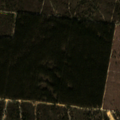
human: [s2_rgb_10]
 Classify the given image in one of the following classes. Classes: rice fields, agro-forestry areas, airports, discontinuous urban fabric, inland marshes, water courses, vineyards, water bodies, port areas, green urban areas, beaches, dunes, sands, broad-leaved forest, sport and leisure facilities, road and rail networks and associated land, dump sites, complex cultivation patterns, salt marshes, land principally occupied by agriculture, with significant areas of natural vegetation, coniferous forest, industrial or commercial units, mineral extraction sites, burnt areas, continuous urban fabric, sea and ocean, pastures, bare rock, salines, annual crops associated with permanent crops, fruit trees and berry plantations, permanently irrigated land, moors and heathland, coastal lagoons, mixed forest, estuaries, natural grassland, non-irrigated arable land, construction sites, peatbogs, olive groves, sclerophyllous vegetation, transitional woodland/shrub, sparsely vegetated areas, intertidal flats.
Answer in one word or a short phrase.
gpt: broad-leaved forest, transitional woodland/shrub